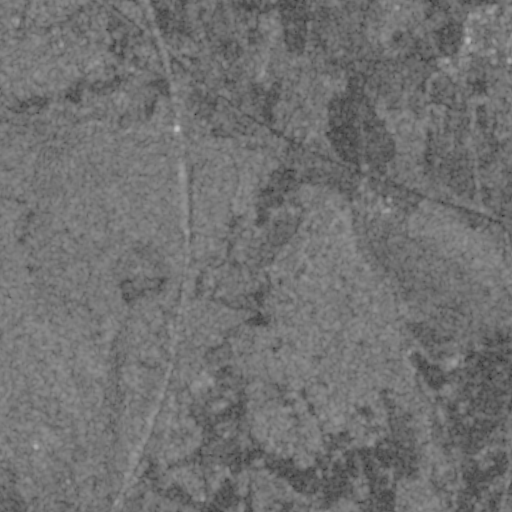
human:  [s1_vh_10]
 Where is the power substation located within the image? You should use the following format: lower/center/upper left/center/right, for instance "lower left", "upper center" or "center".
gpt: The power substation is located in the upper right of the image.
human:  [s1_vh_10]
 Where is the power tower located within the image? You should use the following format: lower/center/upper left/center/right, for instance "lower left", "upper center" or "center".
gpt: The power tower is located in the upper right of the image.
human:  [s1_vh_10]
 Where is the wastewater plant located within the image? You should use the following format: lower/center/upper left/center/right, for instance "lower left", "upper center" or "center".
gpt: The wastewater plant is located in the upper right of the image.
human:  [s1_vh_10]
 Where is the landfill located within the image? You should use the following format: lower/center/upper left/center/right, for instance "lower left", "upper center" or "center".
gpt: There is no landfill in the image.

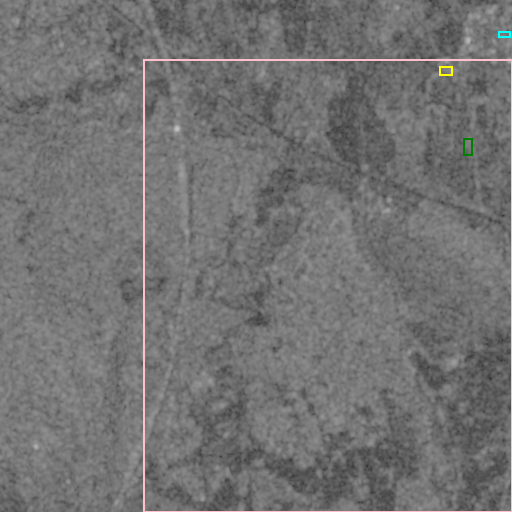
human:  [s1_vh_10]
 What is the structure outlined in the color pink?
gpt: The structure outlined in pink is a crop field.
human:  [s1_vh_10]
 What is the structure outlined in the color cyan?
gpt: The structure outlined in cyan is a parking lot.
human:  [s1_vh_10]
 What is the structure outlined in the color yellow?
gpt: The structure outlined in yellow is a power substation.
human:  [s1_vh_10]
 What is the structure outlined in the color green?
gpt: The structure outlined in green is a wastewater plant.
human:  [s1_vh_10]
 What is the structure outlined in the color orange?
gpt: There is no orange outline.